Field crop: maize
Growth stage: 2
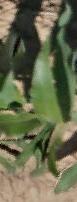
Species: maize